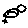
Label: bird